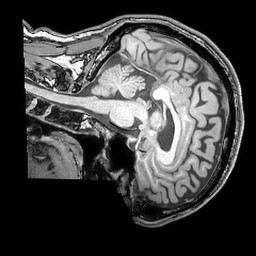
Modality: T1w
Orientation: sagittal
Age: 47
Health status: ill
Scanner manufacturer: philips
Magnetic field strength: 3 T
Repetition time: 0.007 s
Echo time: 0.003501 s